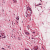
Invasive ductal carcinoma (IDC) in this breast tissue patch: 0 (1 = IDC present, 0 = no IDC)